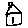
Label: house